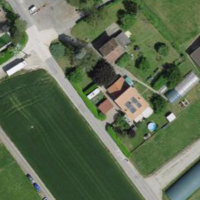
EUNIS habitat code: 54
Species observed at this site:
Monacha cartusiana